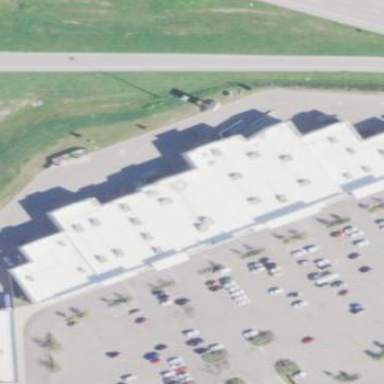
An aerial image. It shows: Building.